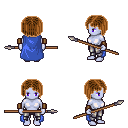
a pixel art fantasy rpg character, female body template, dark elf, purple skin, blue cape, metal pants, brown pageboy hairstyle, leather bracers, spear, four views (front, back, left, right), 2x2 character sprite sheet, small pixel art, hard edges, no anti-aliasing